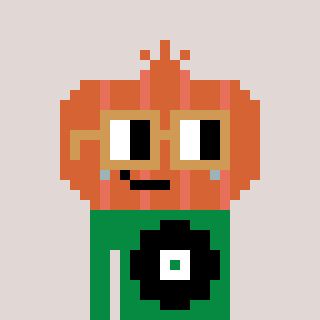
a pixel art character with square brown glasses, a onion-shaped head and a green-colored body on a warm background